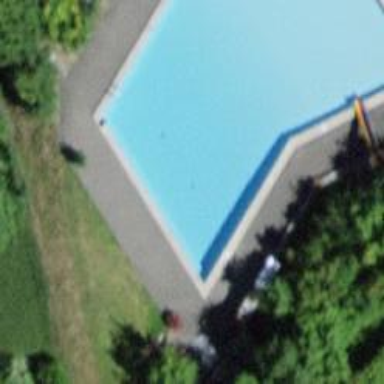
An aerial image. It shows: Swimming pool located in leisure land.